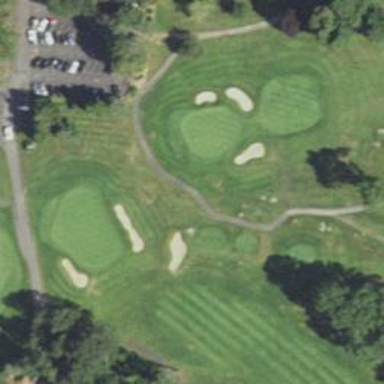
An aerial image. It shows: Golf hole.